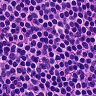
Metastatic tissue present: no